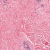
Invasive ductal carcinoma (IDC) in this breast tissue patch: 0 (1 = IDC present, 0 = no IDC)